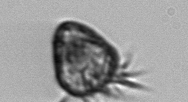
Label: Ciliophora